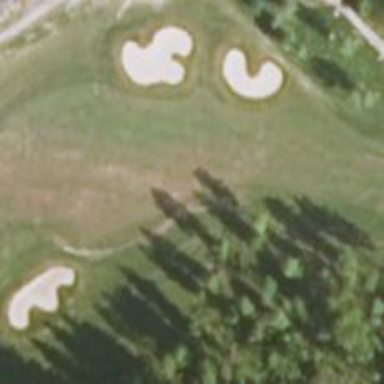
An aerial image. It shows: View of golf hole.